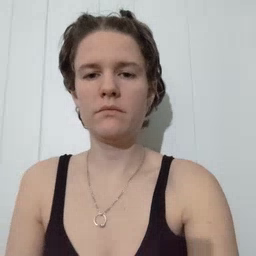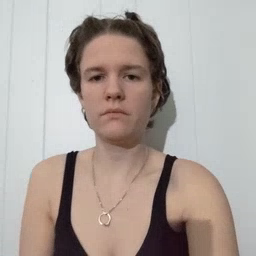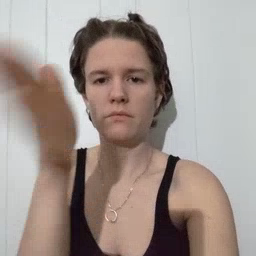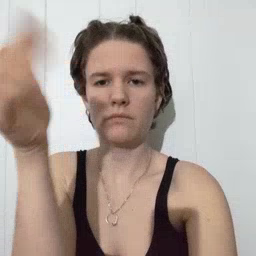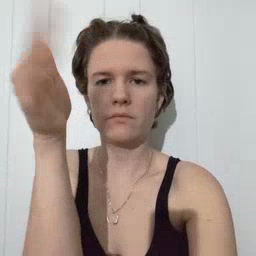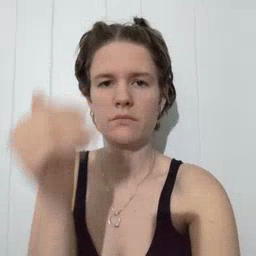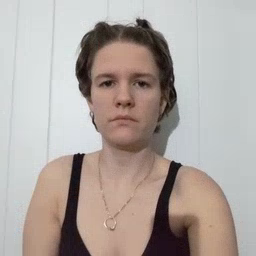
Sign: flag